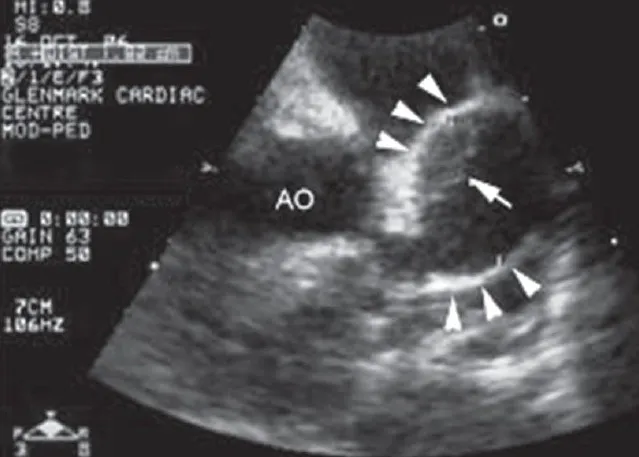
Two-dimensional echocardiography in short-axis view at the level of aortic valve showed a large aneurysm (arrow heads; 18 mm) involving the proximal left anterior descending artery (LAD) with the presence of thrombus (arrow).
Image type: radiology (ultrasound)